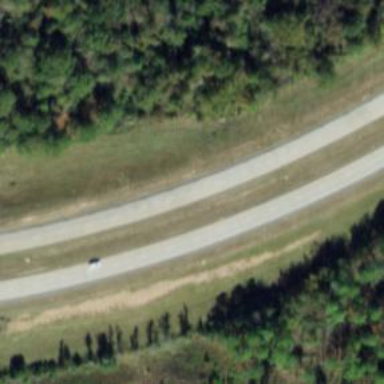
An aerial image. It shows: Dual carriageway expressway with trunk highway designation.